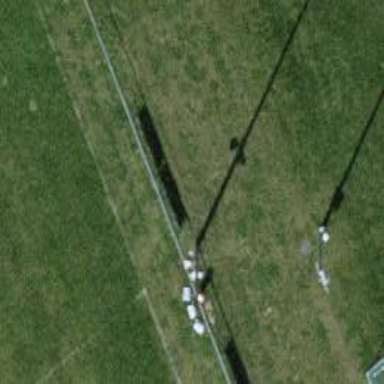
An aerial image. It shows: Mast structure.